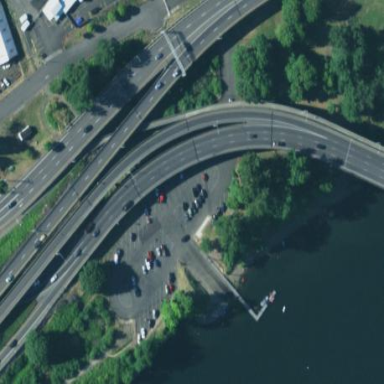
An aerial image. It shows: Paved service road known as parking aisle. This area is designated for boat launch parking.